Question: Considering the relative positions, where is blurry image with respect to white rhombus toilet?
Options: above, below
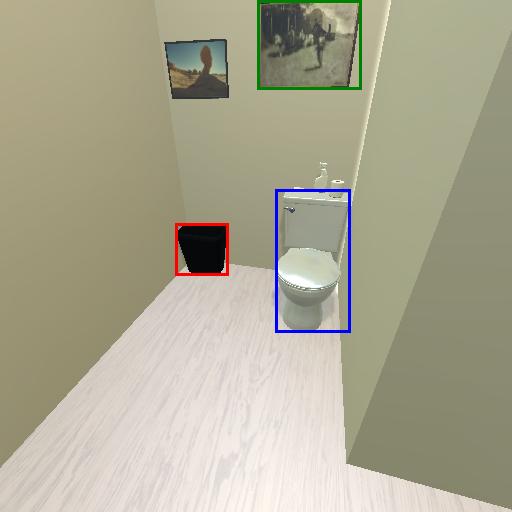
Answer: above